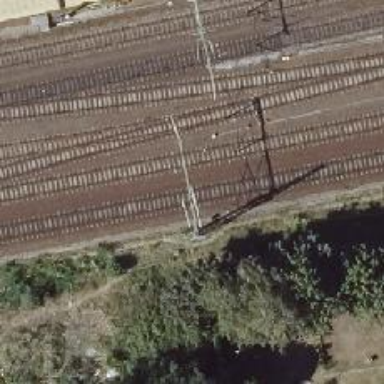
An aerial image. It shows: Railway track with contact line for electrification.